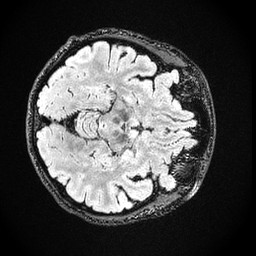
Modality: FLAIR
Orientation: axial
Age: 34
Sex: female
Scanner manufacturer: ge
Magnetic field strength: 3 T
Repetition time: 4.802 s
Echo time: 0.1158 s